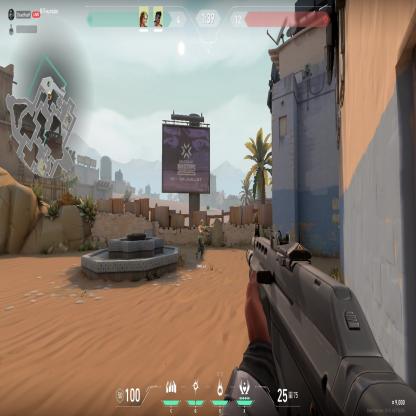
Label: teammate